Question: i'm trying fulltext search with tags but it doesn't works properly for me chek attached image please
The query is:
'''
SELECT *,
MATCH(tags) AGAINST ('tag3 tag6 tag4') AS score
FROM items
ORDER BY score DESC
'''
why does the score is not ordering in the right order fields? if you check the second row has all the tags i searched while the first field does not have tag3 keyword .
i mean id fields order should be : 5,1,2 .. etc and NOT 1,5,2..etc
where is my mistake?
then i would like to search first in tags field then if no results i would like to search the same keyword as FULLTEXT inside description field, so users will search both in tags and description if tags does not match , is it possible in the same query or i need two separated queries?
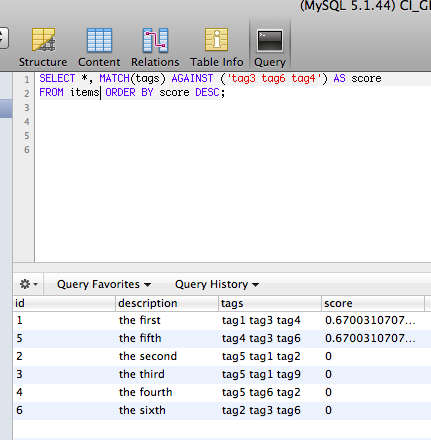
Answer: In this document <URL> it says "For very small tables, word distribution does not adequately reflect their semantic value, and this model may sometimes produce bizarre results."
If your items table is small -- a sample table, for example -- you are probably hitting this problem and getting a "bizarre" result.
You may wish to try this query 'IN BOOLEAN MODE' to see if your results match your prediction. Try this.
'''
SELECT *,
MATCH(tags) AGAINST ('tag3 tag6 tag4' IN BOOLEAN MODE) AS score
FROM items
ORDER BY score DESC
'''
The Boolean mode disables the word-distribution ranking. Notice that you should understand the difference between natural-language and Boolean modes, and once you have a decently sized table, make a smart choice about which one to use. If you're searching for the kind of tags that blogs have in them, Boolean may be the way to go.